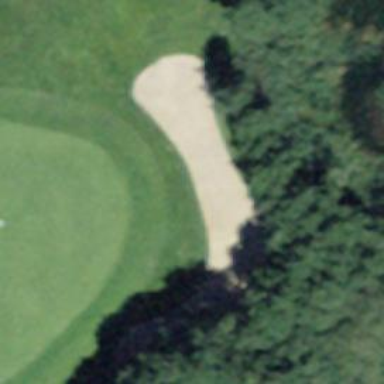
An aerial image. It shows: Sandy area is golf bunker.